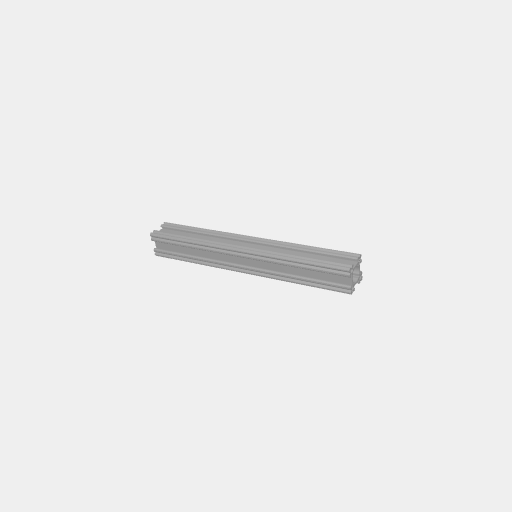
Part: GoRAIL192